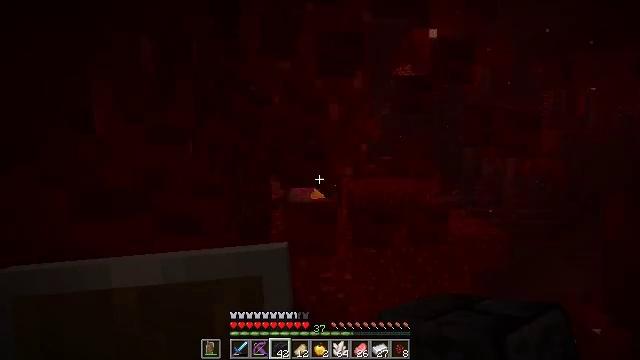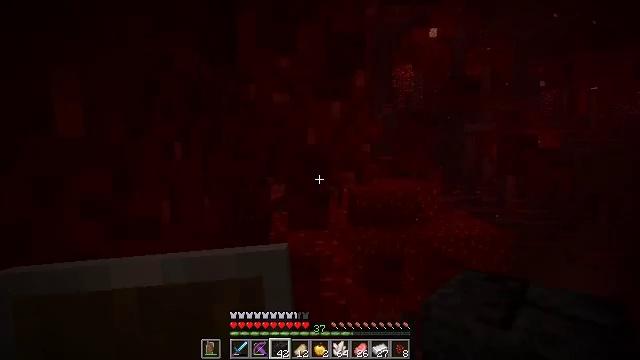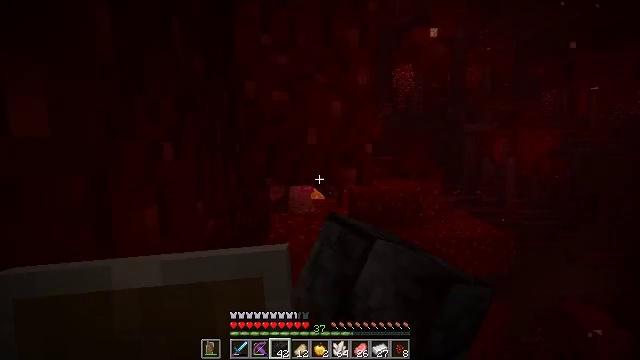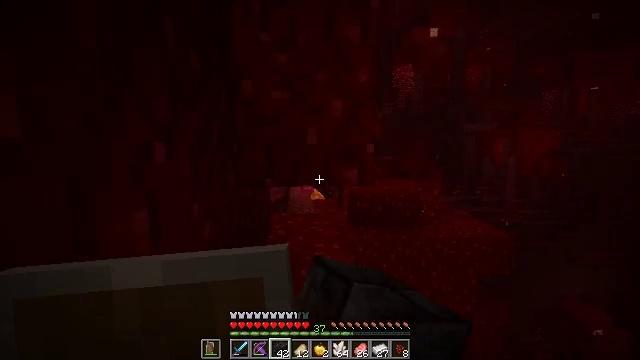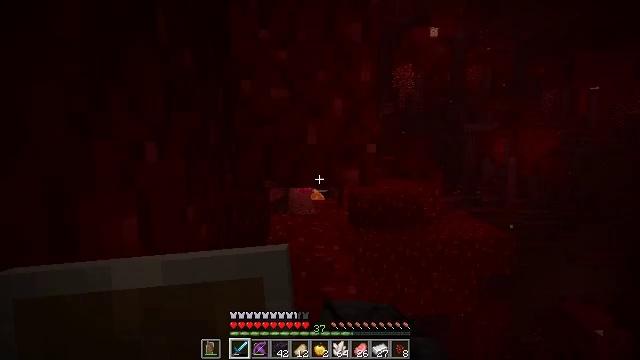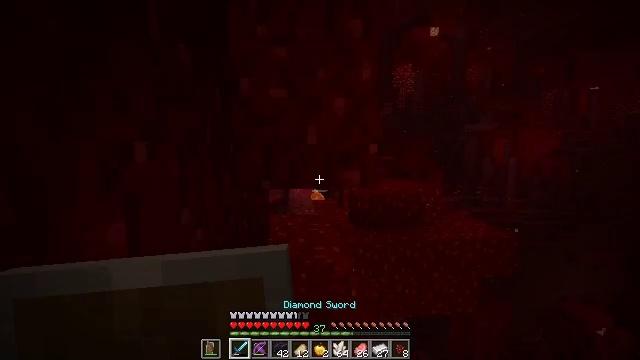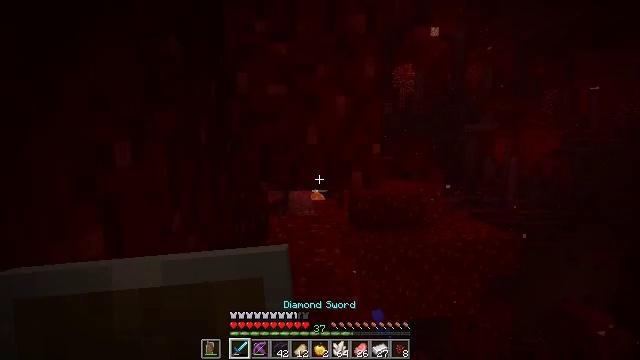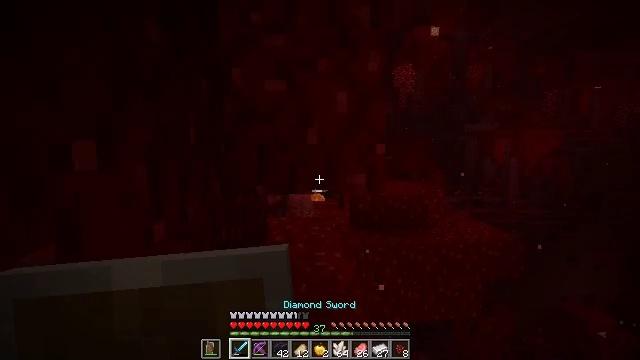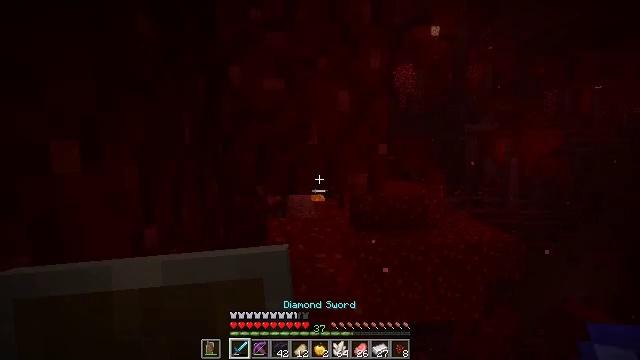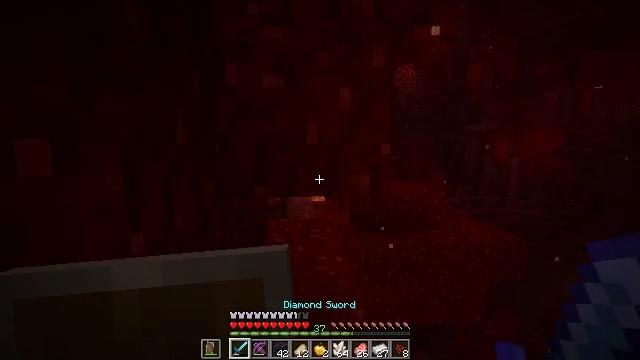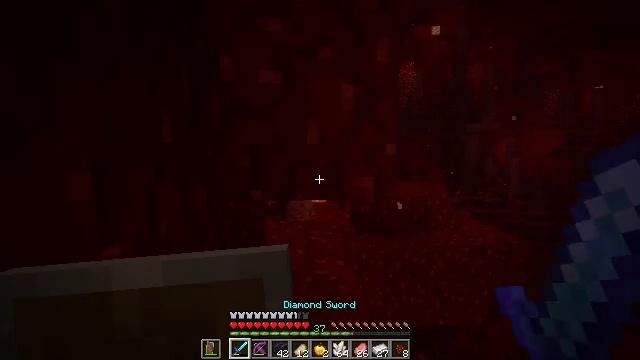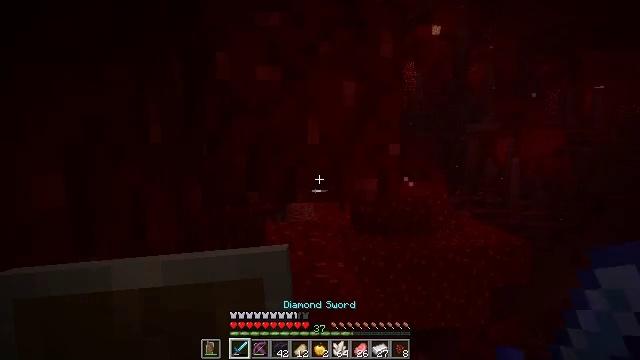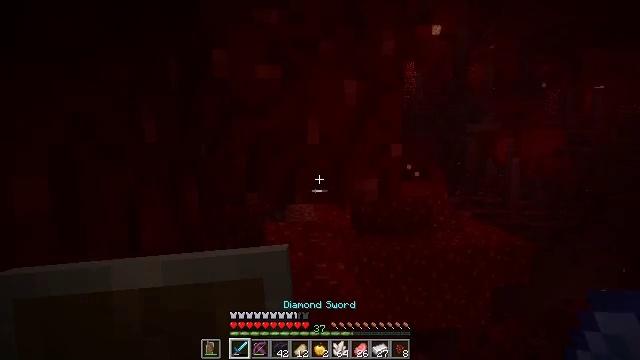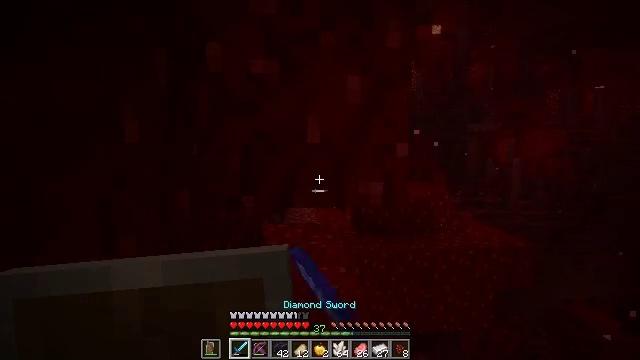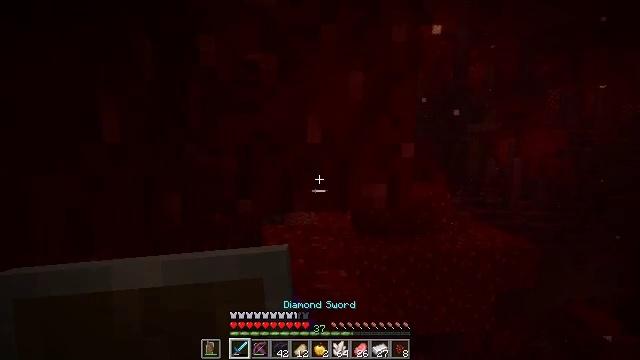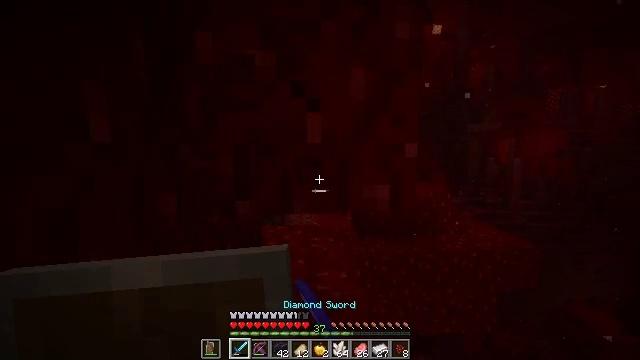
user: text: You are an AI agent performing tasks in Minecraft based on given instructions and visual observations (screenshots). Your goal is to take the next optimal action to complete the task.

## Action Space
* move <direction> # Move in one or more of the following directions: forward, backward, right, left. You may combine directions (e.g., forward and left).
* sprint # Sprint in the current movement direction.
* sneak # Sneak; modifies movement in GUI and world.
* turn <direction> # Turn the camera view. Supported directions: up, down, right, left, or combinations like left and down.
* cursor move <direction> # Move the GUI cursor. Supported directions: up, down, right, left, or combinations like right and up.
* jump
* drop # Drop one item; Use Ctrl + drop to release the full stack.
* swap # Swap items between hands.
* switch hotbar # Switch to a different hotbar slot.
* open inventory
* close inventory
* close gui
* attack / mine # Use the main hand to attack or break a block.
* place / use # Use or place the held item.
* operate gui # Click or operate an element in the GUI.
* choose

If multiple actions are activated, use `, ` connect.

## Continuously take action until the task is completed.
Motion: motion action
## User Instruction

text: Break the nether wart block with a tool.
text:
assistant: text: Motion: move forward, sneak, attack / mine
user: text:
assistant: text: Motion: move forward, sneak, attack / mine
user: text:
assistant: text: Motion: move forward, sneak, attack / mine
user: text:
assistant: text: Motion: move forward, sneak, attack / mine, switch to hotbar 1
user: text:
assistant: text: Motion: move forward, sneak, switch to hotbar 1
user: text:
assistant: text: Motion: move forward, sneak, switch to hotbar 1
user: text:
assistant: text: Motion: move forward, sneak
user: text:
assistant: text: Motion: move forward, sneak
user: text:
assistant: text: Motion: move forward, sneak
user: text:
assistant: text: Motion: move forward, sneak
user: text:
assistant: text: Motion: move forward, sneak
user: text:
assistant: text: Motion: move forward, sneak, attack / mine
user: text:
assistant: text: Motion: move forward, sneak, attack / mine
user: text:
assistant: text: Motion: move forward, sneak, attack / mine
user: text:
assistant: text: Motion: move forward, sneak, attack / mine
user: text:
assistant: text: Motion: move forward, sneak, attack / mine
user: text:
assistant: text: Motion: move forward, sneak, attack / mine
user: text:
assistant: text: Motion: move forward, sneak, attack / mine
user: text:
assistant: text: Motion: move forward, sneak, attack / mine
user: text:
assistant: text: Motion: move forward, sneak, attack / mine
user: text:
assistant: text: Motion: move forward, sneak, attack / mine
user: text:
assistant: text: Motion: sneak, attack / mine
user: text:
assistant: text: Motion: sneak, attack / mine
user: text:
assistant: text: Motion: sneak, attack / mine
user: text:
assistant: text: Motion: sneak, attack / mine
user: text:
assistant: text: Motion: sneak, attack / mine
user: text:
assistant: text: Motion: sneak, attack / mine
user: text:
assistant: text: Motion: sneak, attack / mine
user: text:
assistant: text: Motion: sneak, attack / mine
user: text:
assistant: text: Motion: sneak, attack / mine